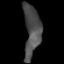
Tissue: prostate
Cell type: T cells
Senescence score: 0.72
Nuclear area (px): 829
Mean DAPI intensity: 76.918